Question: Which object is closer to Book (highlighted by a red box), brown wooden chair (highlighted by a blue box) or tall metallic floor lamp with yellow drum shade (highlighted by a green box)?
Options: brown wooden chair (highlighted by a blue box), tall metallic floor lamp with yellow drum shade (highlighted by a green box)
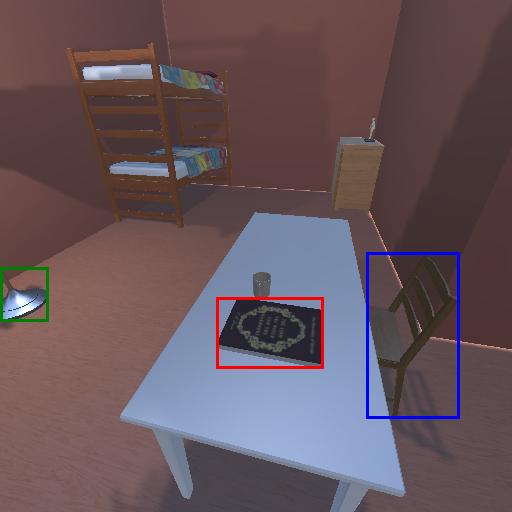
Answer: brown wooden chair (highlighted by a blue box)